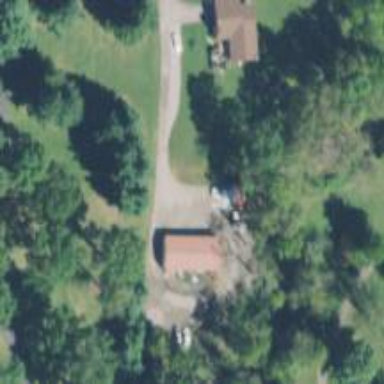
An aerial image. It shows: Driveway leading to service road.